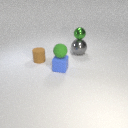
large gray metal sphere to the right of small brown rubber cylinder